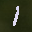
Label: 1